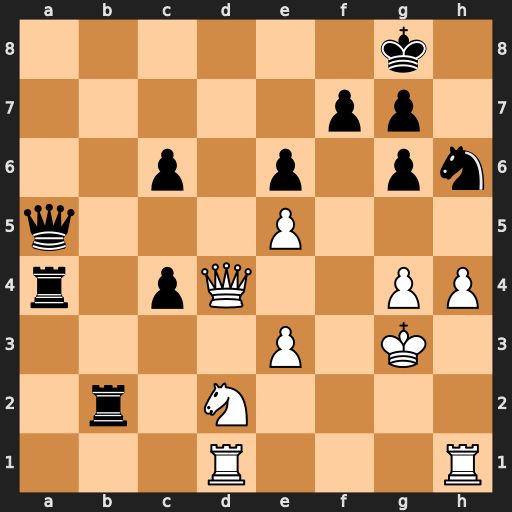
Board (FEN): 6k1/5pp1/2p1p1pn/q3P3/r1pQ2PP/4P1K1/1r1N4/3R3R
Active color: w
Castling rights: -
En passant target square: -
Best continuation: Qxb2 c3 Qb8+